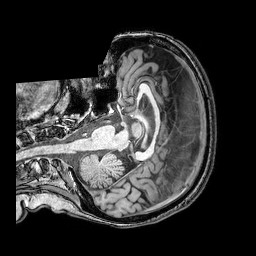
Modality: T1w
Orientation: axial
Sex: female
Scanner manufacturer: philips
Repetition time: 0.008232 s
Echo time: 0.00377 s